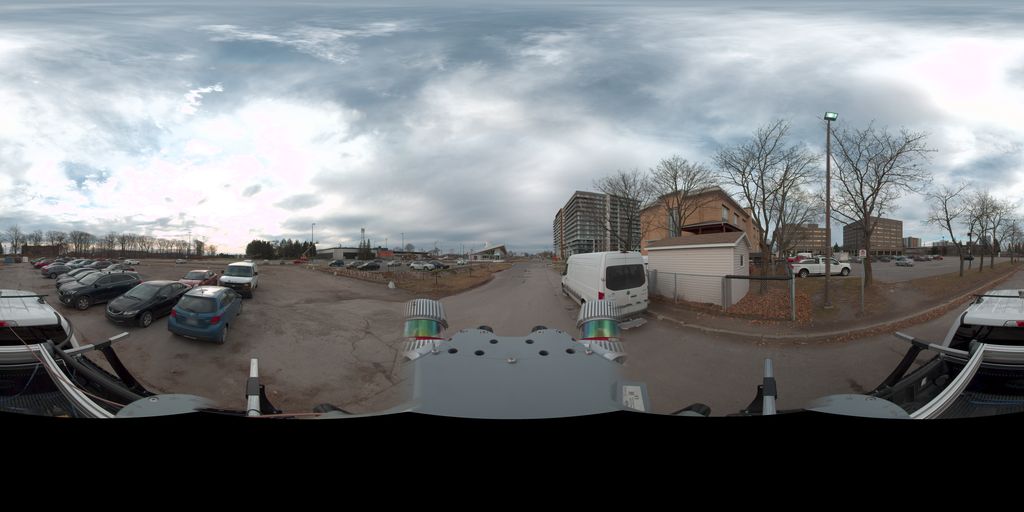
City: quebec_city